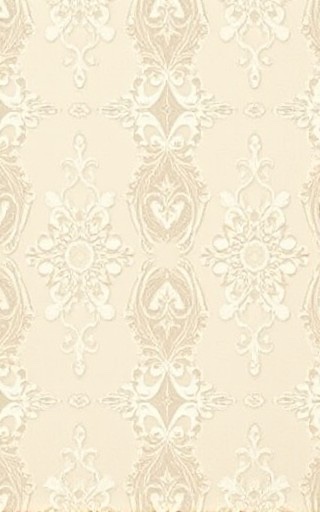
Category: Anniversary